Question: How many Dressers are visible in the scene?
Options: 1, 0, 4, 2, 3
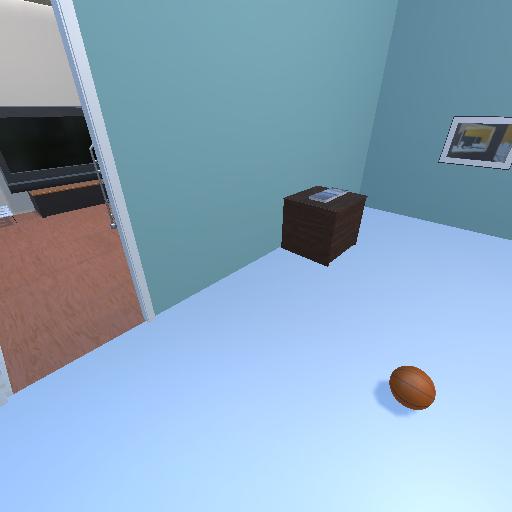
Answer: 1